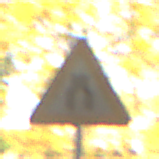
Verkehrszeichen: VerengteFahrbahn
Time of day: MorningAfternoon
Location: Outdoor (Suburban)
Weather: PartlyCloudy
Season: NotSpecified
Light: Natural